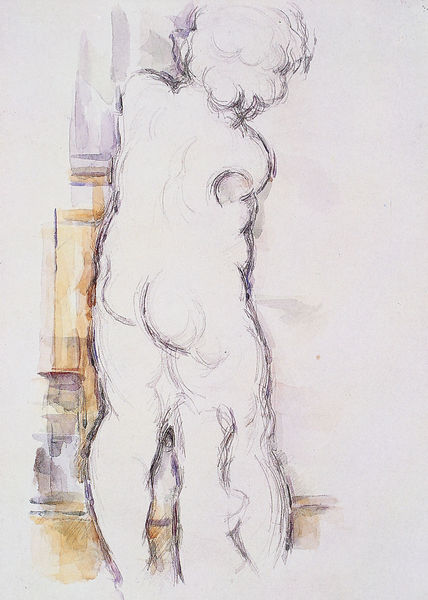
Titel: Studie nach Nicolas Coustou: Stehender Cupido
Künstler: Paul Cézanne
Institution: Budapest, Szépmüvészeti Múzeum
Schlagwörter: akt, körper, mann, nackt, aquarell, haar, rücken, skizze, zeichnung, figur, haare, locken, skulptur, statue, rückenansicht, studie, muskeln, tusche, umriß, hinten, torso, bleistift, fragment, rückansicht, herkules, rumpf, armstumpf, po